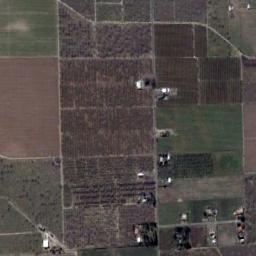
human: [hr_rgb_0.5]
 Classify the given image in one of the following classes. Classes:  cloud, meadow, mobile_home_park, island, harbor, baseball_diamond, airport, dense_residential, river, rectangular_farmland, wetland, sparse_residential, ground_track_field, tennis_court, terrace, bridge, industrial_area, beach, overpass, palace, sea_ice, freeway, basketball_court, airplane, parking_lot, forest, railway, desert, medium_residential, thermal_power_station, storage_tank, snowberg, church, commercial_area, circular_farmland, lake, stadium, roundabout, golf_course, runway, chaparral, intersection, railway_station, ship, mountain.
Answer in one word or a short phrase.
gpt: rectangular_farmland